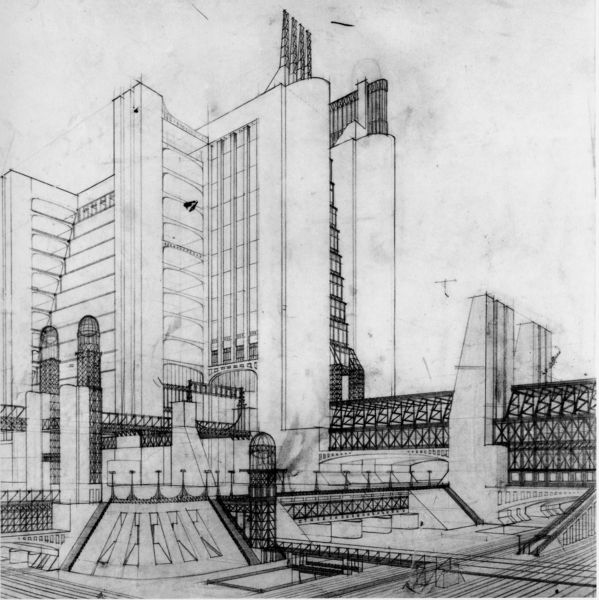
Titel: Città Nuova: Wohnblock mit Außenaufzügen, Galerie, überdachter Passage, über drei Verkehrsebenen
Künstler: Antonio Sant' Elia
Standort: Como
Institution: Museo Civico
Schlagwörter: himmel, schatten, wasser, weiß, wolken, landschaft, stadt, fenster, glas, grau, licht, pfeiler, schwarz, skizze, straße, stützen, säulen, zeichnung, anlage, dach, gebäude, haus, weg, zaun, architektur, spitze, stein, brücke, gitter, kamine, schornstein, turm, papier, fassade, fassaden, perspektive, moderne, modern, schornsteine, linien, massiv, amerika, fabrik, platz, treppe, treppen, metall, stufen, hoch, striche, skyline, straßen, futurismus, eisen, tusche, türmchen, türme, übergang, futuristisch, beton, kreuzung, scheiben, becken, schwarzweiss, bahnhof, bleistift, entwurf, flecken, hubi, dynamisch, vision, treppenhaus, bahn, konstruktion, etagen, plan, gleise, schiene, schienen, usa, büro, lineal, london, block, eisenkonstruktion, stahl, streben, geometrie, aufzug, schrägen, hasu, station, brücken, luke, antenne, bauplan, bahntrasse, komplex, genau, utopie, stahlkonstruktion, bürohaus, wohnblock, hochhaus, senkrechte, technisch, kaskade, schacht, wolkenkratzer, new york, waagerechte, radieren, aufbauten, sant, gigantisch, mordern, zikkurat, hochbau, stahlbeton, akkurat, antonio sant elia, elia, sant elia, hochhauslandschaft, stahlkontruktion, gittter, entwurft, u, charring-cross, netall, glasflächen